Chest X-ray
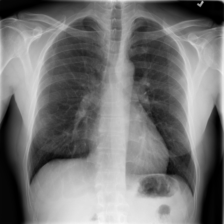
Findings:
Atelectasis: negative
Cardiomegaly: negative
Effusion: negative
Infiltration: negative
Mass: negative
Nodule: negative
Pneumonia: negative
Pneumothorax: negative
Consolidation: negative
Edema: negative
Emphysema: negative
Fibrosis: negative
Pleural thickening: negative
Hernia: negative